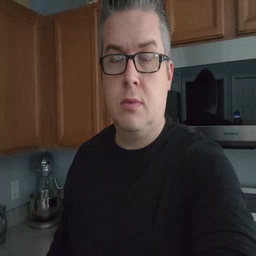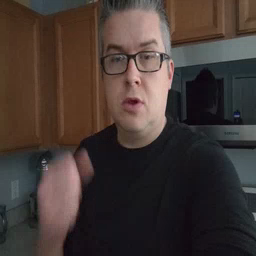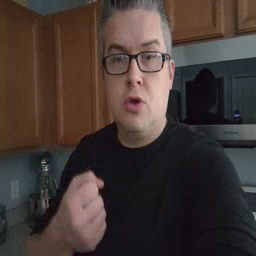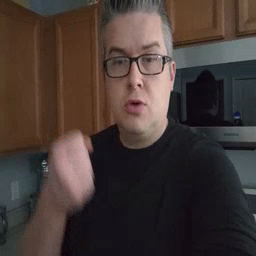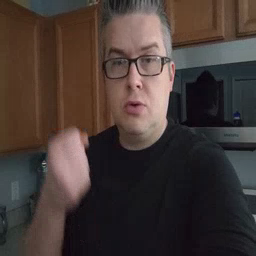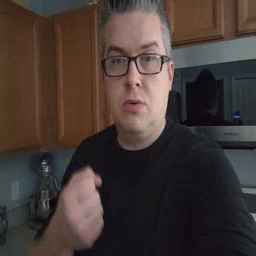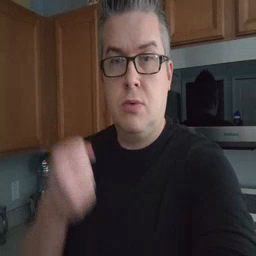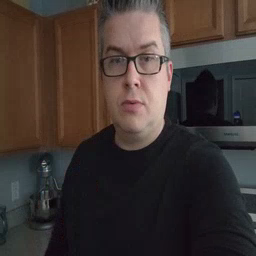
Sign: car